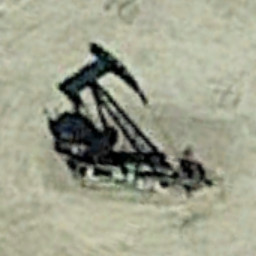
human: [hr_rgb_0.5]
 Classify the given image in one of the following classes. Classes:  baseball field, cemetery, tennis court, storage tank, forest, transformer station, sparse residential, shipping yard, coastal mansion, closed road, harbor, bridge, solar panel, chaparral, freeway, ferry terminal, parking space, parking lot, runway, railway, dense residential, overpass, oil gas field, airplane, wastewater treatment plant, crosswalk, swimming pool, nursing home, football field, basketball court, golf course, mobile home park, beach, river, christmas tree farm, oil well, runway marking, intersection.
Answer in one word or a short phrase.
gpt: oil well